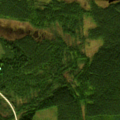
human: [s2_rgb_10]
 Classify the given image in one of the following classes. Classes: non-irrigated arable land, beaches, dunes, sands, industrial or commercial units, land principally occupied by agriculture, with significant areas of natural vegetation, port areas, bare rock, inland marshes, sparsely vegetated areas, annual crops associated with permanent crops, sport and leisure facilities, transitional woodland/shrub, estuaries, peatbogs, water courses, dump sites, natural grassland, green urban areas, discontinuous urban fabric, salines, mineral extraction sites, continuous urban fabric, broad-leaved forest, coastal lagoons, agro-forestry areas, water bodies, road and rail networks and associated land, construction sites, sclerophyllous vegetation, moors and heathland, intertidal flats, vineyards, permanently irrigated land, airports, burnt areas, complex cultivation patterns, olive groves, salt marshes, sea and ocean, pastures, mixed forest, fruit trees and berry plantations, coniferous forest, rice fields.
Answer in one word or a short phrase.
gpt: coniferous forest, mixed forest, transitional woodland/shrub